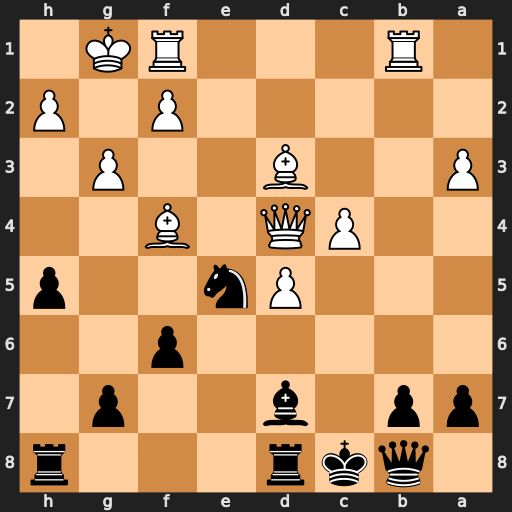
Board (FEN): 1qkr3r/pp1b2p1/5p2/3Pn2p/2PQ1B2/P2B2P1/5P1P/1R3RK1
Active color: b
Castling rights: -
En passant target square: -
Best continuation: Nf3+ Kg2 Nxd4 Bxb8 Kxb8